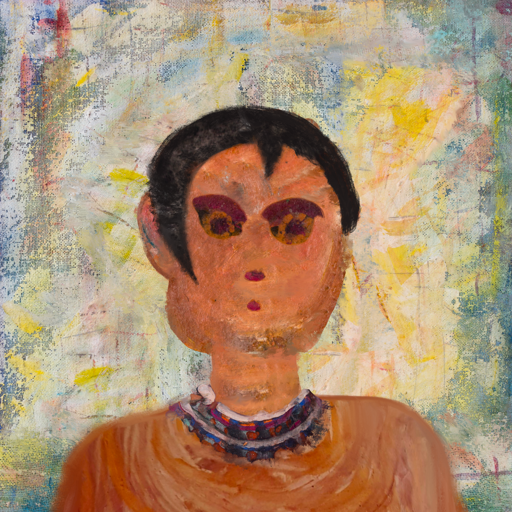
Background: Irani, Head And Neck Front: Boggyland, Face Front: Doll, Bust: Pious_Lady, Hair Front: Roy_Bahadur, Head Accessory: Blank, Second Necklace: Blank, Necklace: Hypocrite_1, Baby: Blank